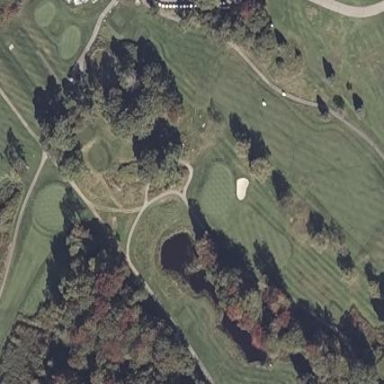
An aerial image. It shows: Golf fairway surrounded by grass.